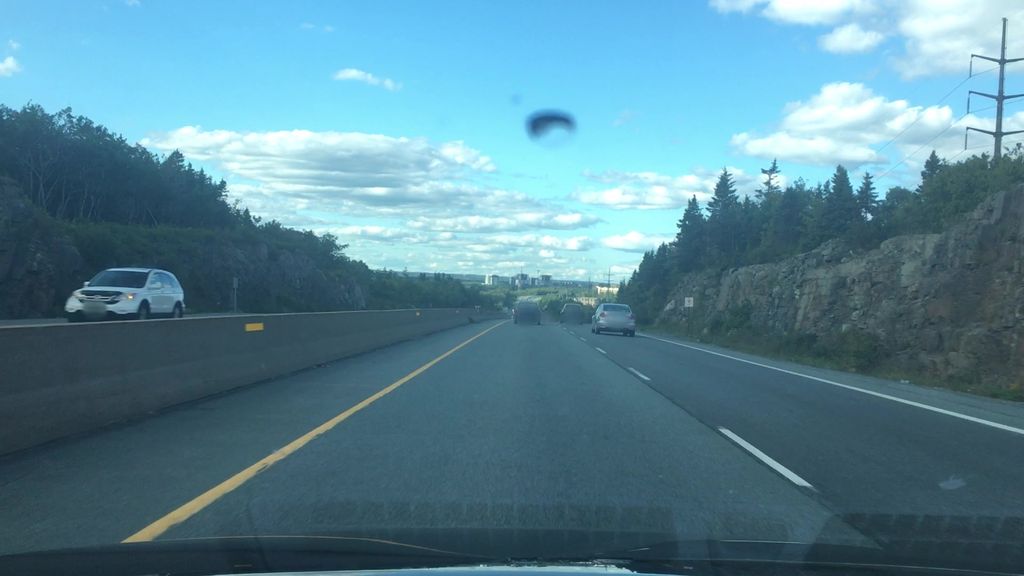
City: halifax